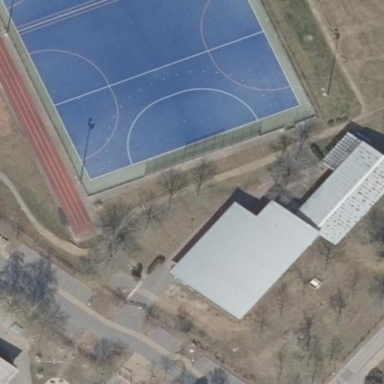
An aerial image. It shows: Sports centre building.